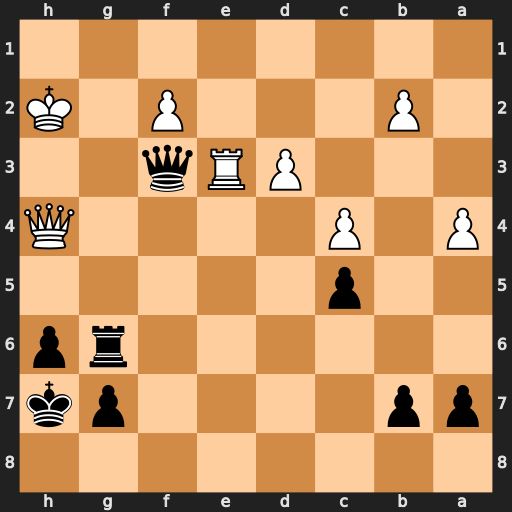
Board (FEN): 8/pp4pk/6rp/2p5/P1P4Q/3PRq2/1P3P1K/8
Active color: b
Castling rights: -
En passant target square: -
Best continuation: Qg2#